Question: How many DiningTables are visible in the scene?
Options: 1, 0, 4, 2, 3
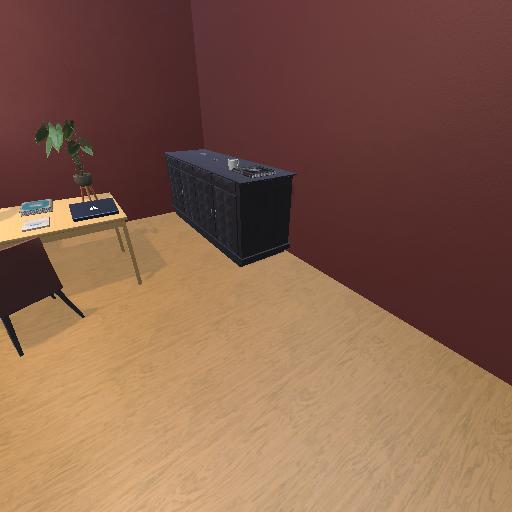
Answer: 1